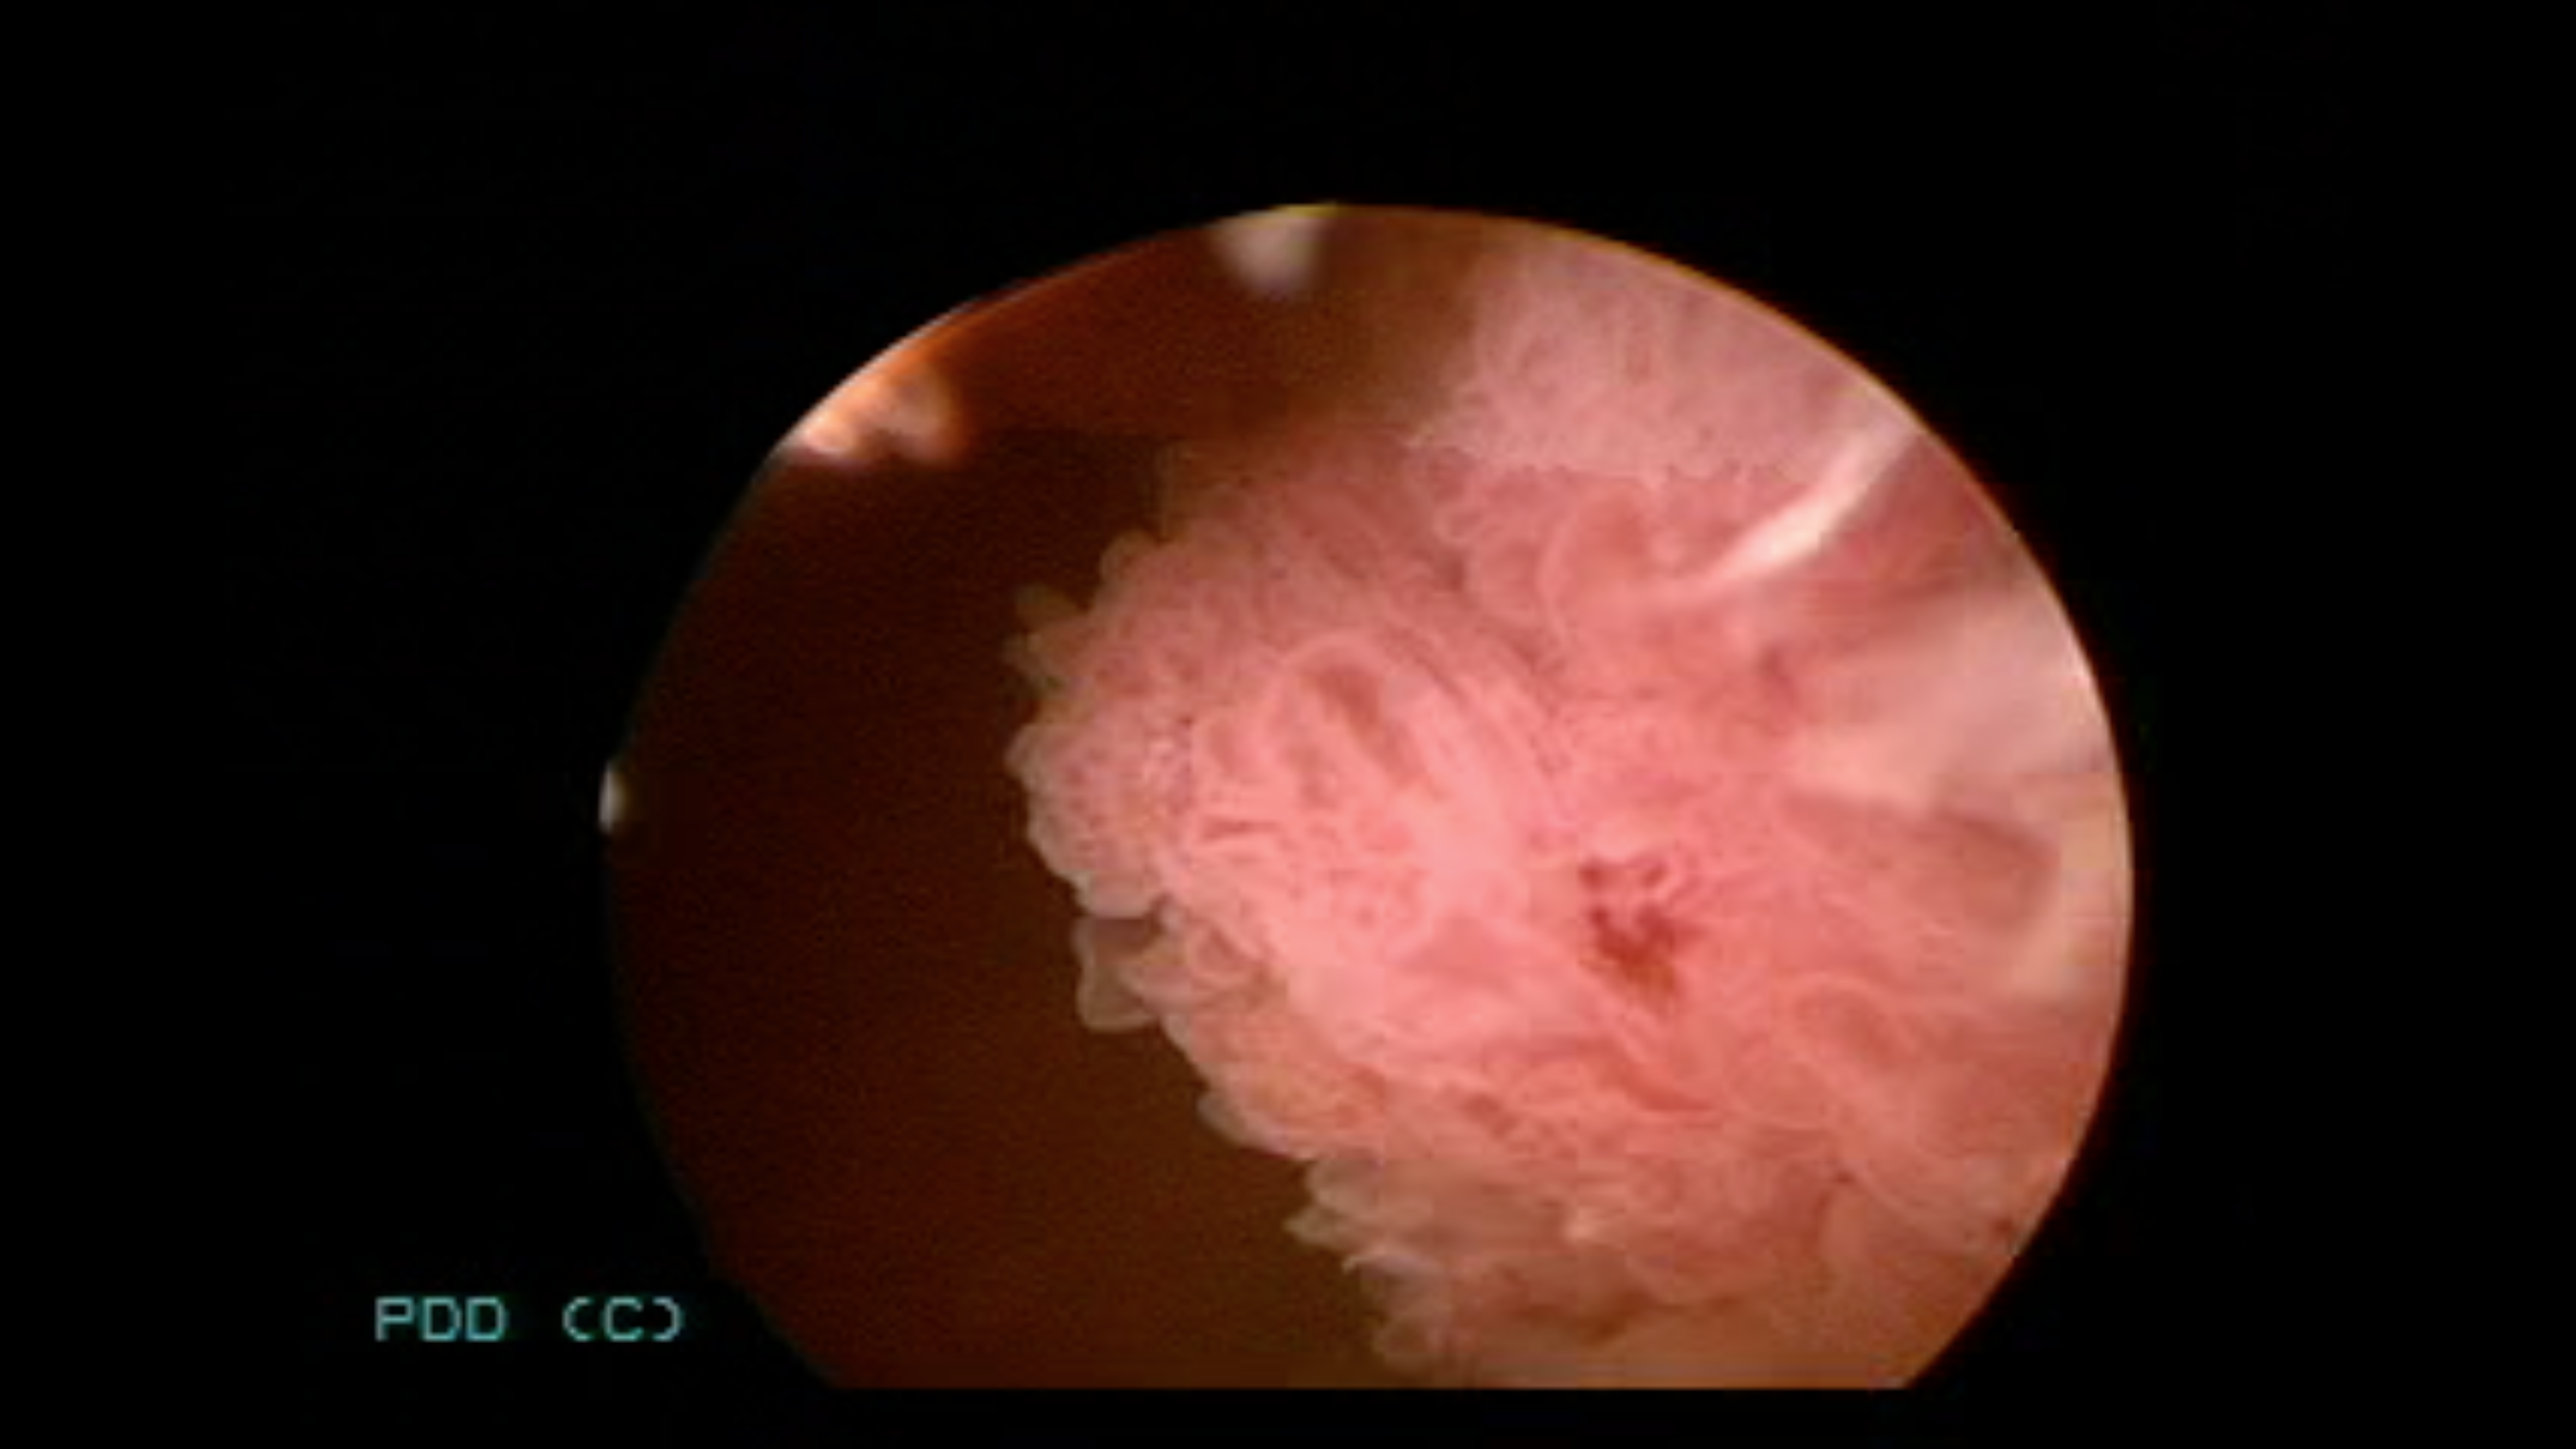
Modality: WLC
Class: Malignant
Subclass: HighGradePapillary
Lesion: Multifocal
Multifocal: 2 to 7
Stage: T2
Morphology: Papillary
Bladder cancer association: Yes